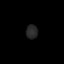
Tissue: lung
Cell type: Epithelial cells
Senescence score: 0.1823
Nuclear area (px): 155
Mean DAPI intensity: 40.219